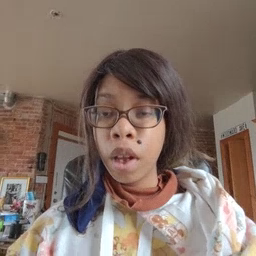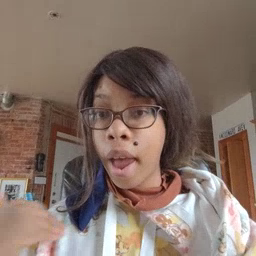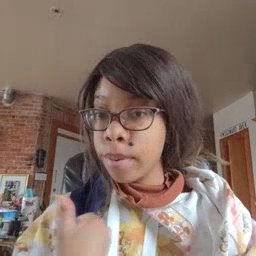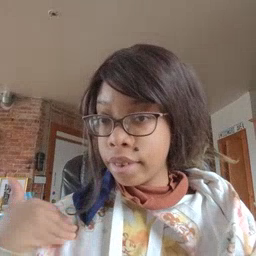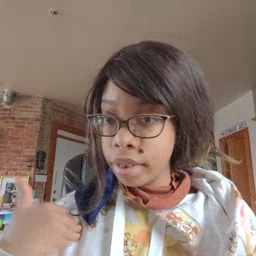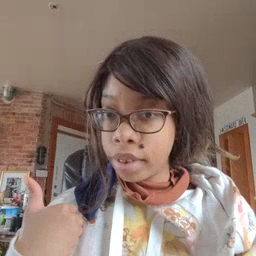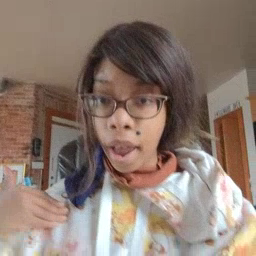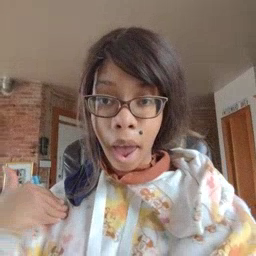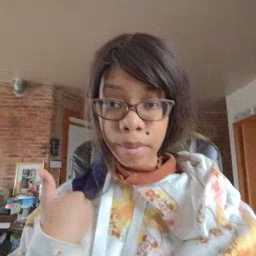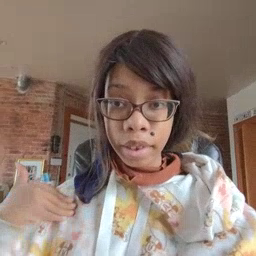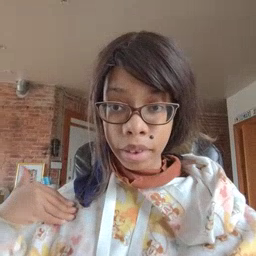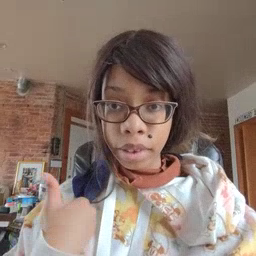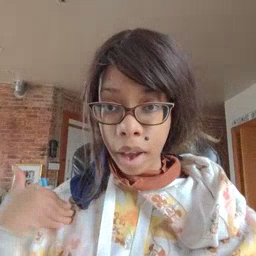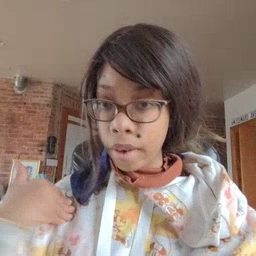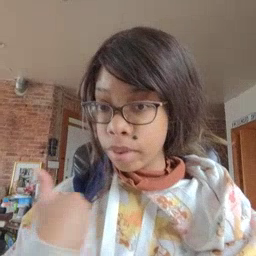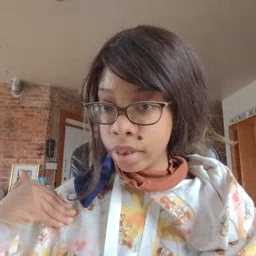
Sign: animal